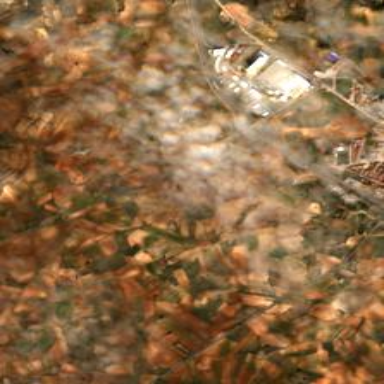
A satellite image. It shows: Olive tree orchard.